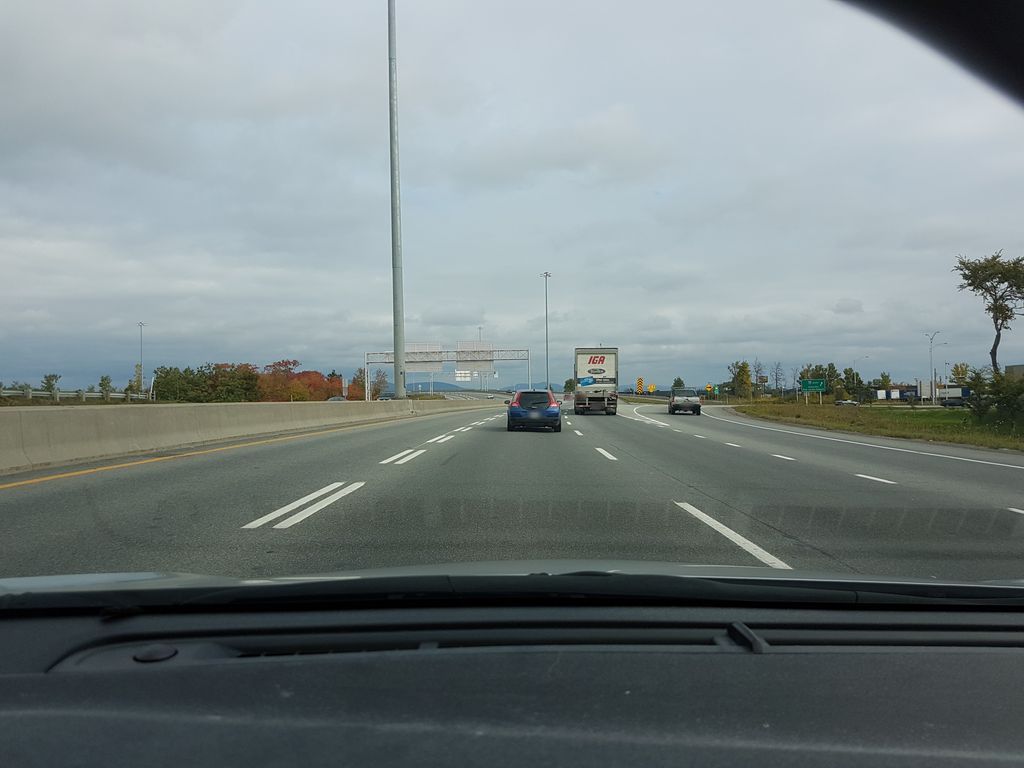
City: quebec_city